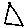
Label: triangle